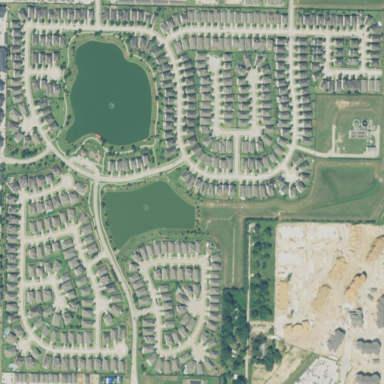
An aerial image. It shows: Residential neighbourhood consisting of single-family homes.